Milling tool wear sample.
Tool blade image: 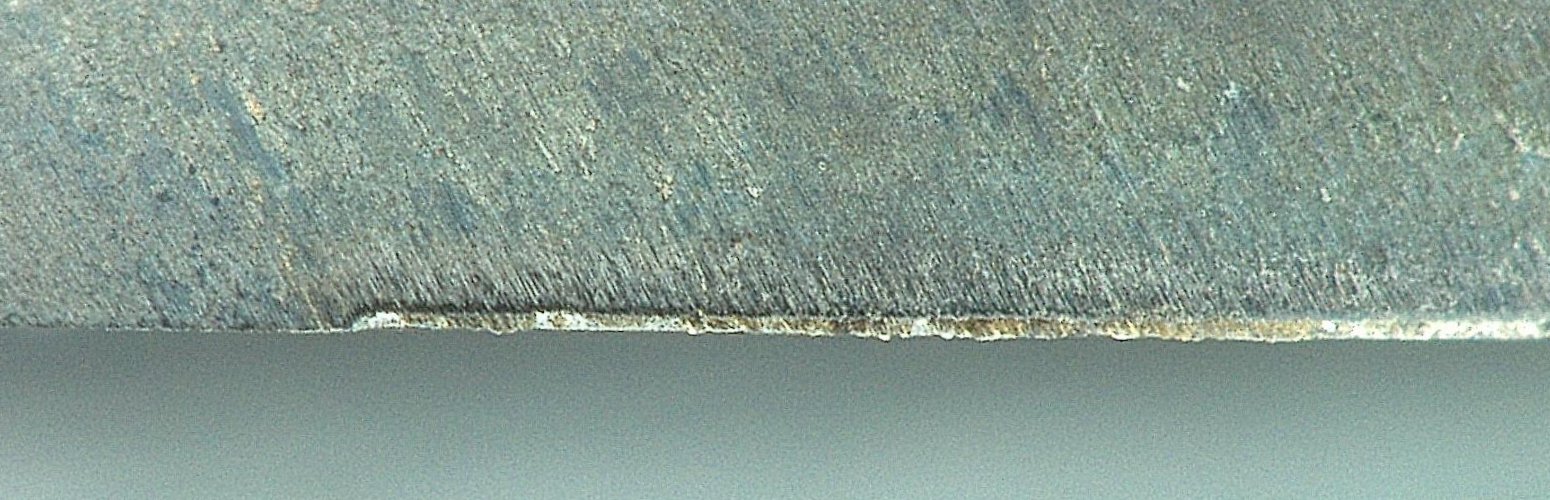
Chip image: 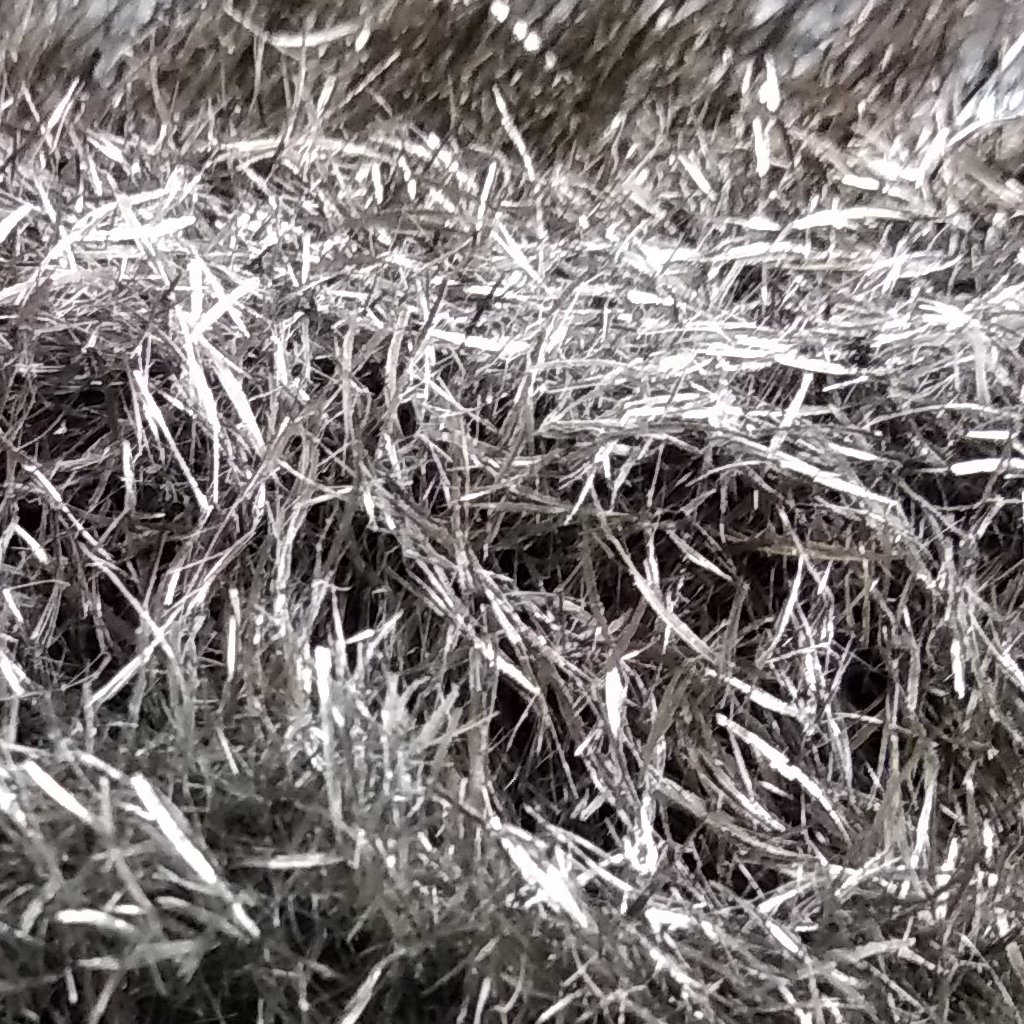
Workpiece image: 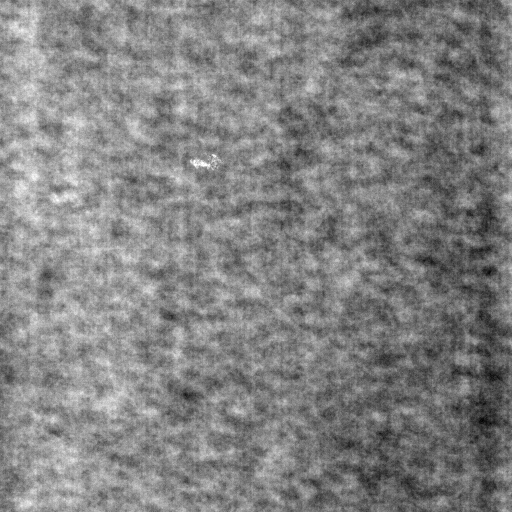
Tool wear state: sharp
Gaps: 0
Flank wear: 68.07
Overhang: 18.51
Force-signal Mel-spectrograms (X, Y, Z axes): 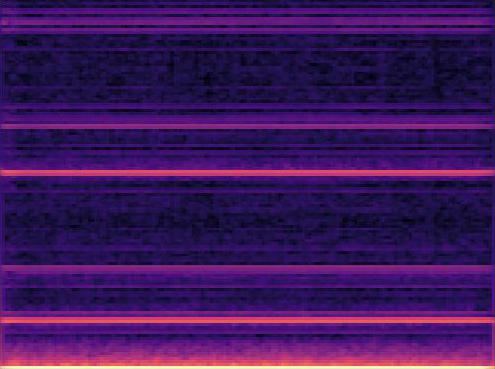 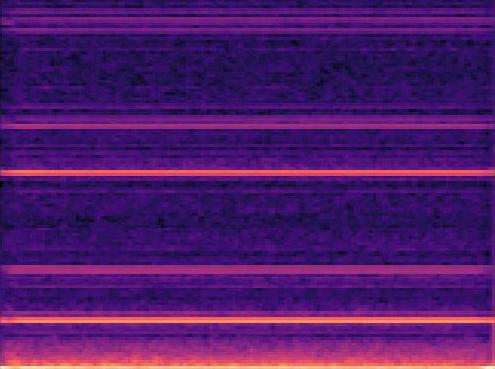 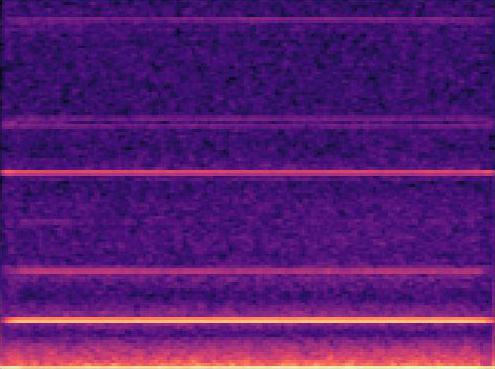
Force-signal scalograms (X, Y, Z axes): 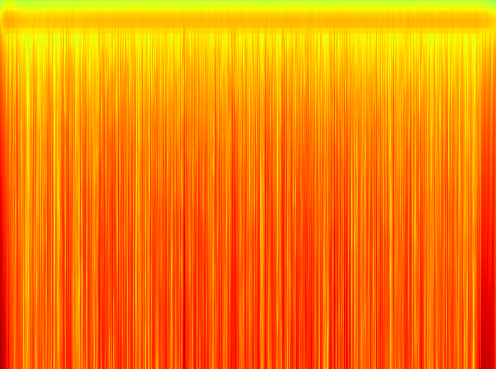 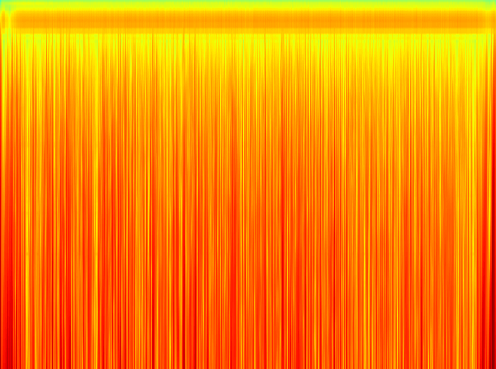 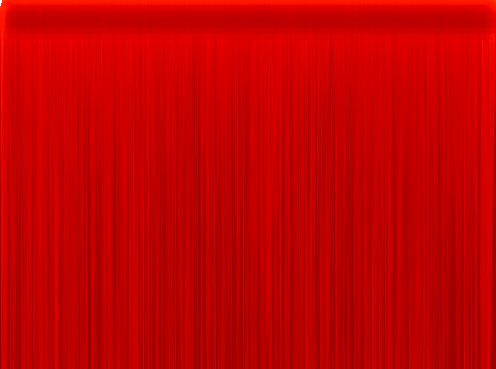
Force phase: steady_state_stabilization_wear